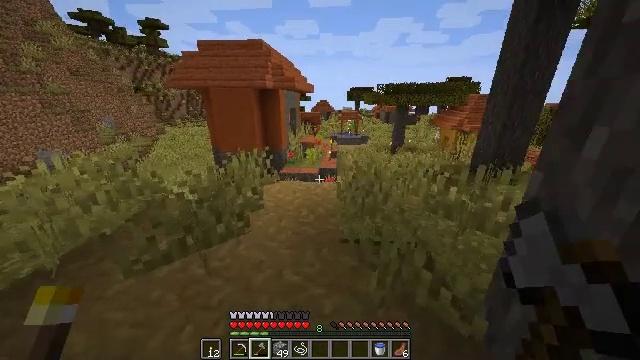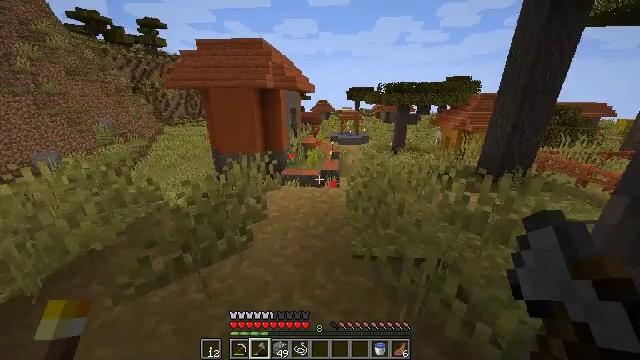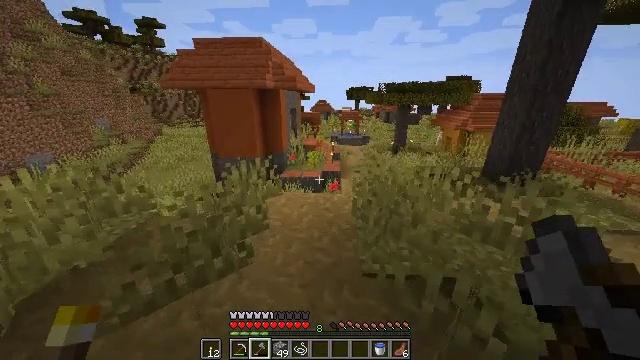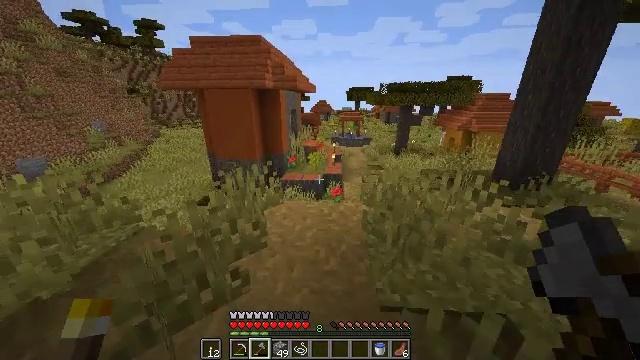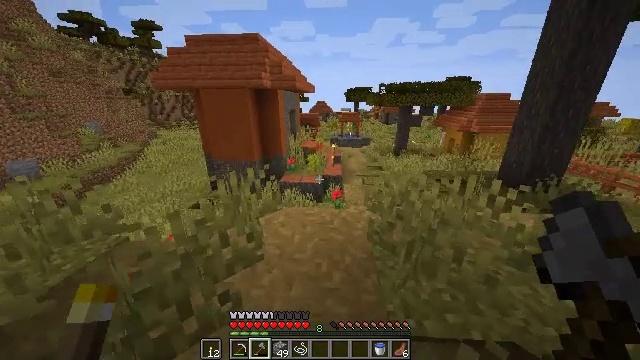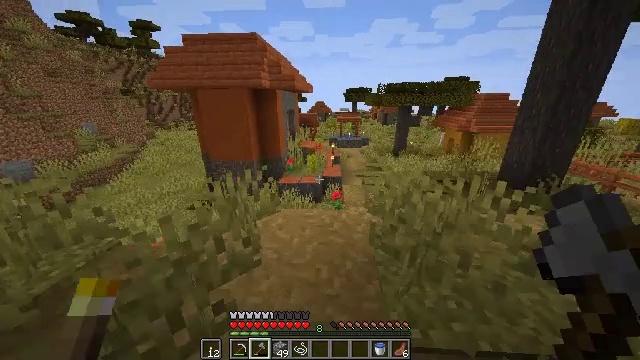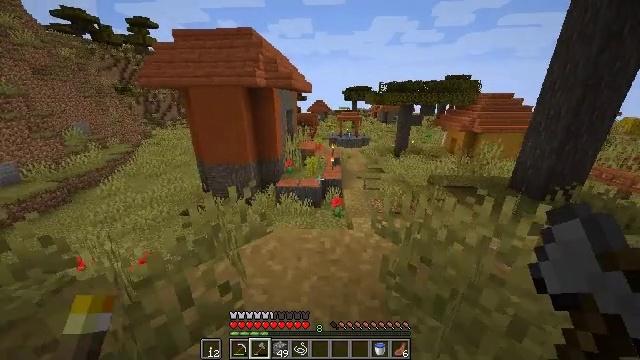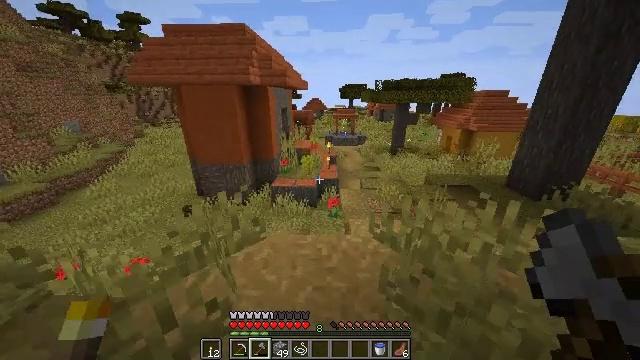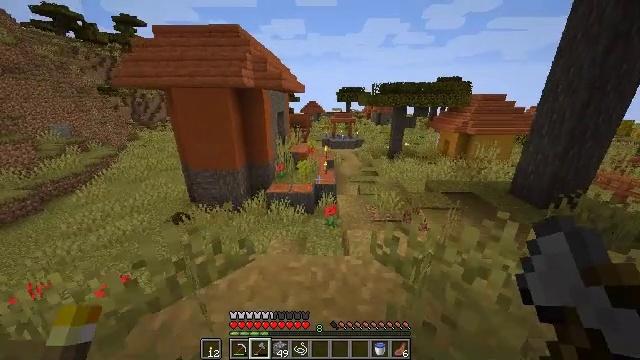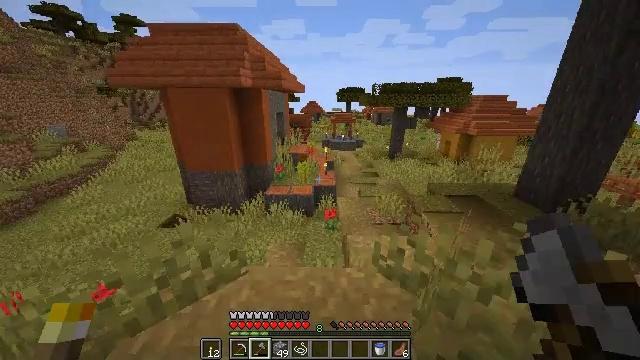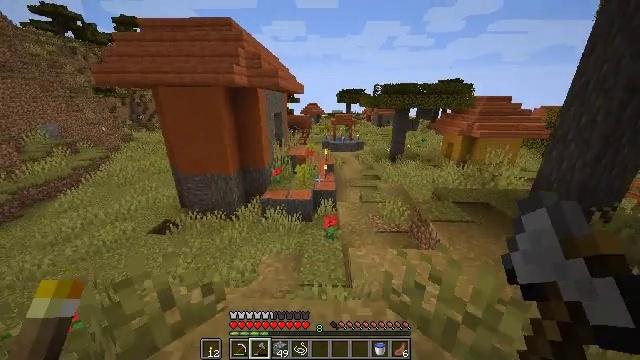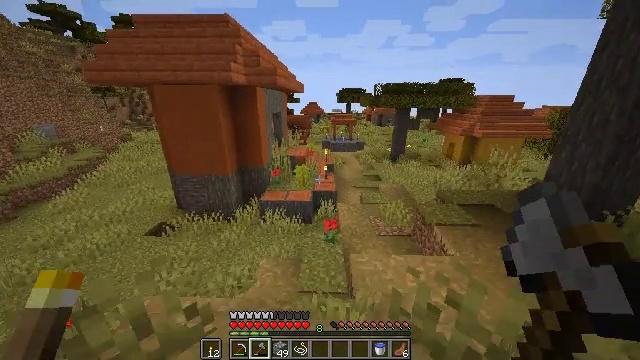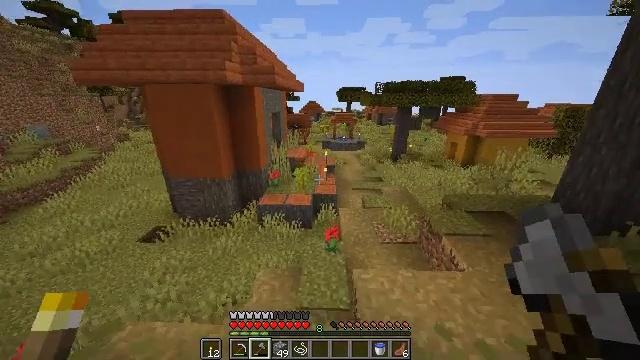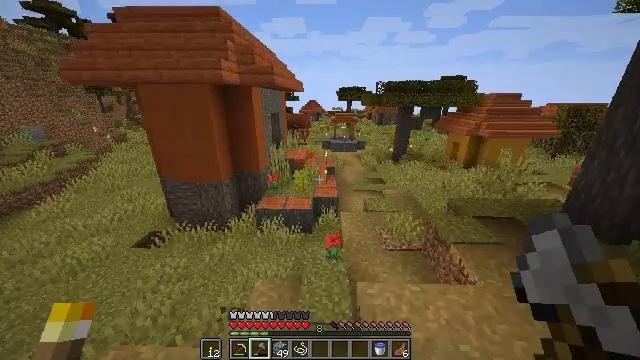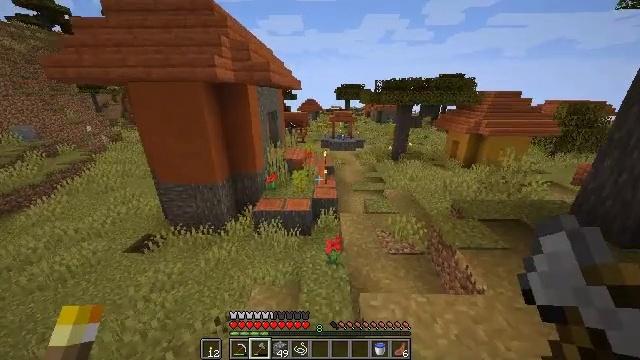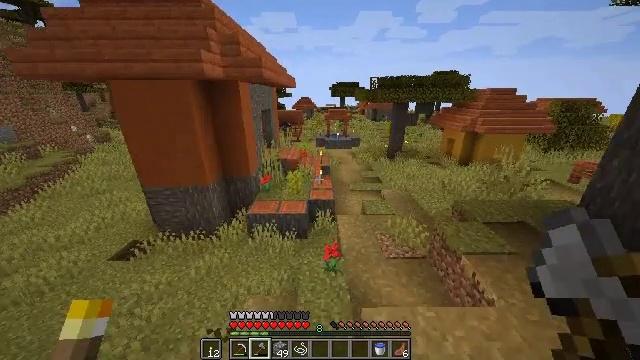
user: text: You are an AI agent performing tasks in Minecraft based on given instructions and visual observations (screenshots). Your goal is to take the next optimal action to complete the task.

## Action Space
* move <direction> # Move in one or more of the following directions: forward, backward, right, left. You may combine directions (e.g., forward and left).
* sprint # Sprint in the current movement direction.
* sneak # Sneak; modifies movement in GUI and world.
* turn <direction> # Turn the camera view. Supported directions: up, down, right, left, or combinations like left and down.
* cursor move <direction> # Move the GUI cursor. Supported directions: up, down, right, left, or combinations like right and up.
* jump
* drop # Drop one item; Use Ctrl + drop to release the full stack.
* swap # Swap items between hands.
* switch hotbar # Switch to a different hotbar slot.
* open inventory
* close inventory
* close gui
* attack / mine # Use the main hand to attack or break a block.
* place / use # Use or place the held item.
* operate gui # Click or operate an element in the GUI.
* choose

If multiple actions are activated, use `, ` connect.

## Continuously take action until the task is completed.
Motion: motion action
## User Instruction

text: Gather some orange carpet for reuse.
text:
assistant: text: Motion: move forward, sprint, attack / mine
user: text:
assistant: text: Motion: move forward, sprint, attack / mine
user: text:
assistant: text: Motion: move forward, sprint, attack / mine
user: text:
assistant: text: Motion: move forward, sprint, attack / mine
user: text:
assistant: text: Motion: move forward, sprint, attack / mine
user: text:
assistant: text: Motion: move forward, sprint, attack / mine
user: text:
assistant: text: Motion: move forward, sprint, turn right, attack / mine
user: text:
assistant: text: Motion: move forward, sprint, attack / mine
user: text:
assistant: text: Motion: move forward, sprint, attack / mine
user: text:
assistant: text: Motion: move forward, sprint, attack / mine
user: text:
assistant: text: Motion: move forward, sprint, attack / mine
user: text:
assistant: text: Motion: move forward, sprint, attack / mine
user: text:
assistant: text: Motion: move forward, sprint, attack / mine
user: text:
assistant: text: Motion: move forward, sprint, attack / mine
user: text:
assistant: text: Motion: move forward, sprint, turn right, attack / mine
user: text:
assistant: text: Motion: move forward, sprint, attack / mine
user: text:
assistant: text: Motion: move forward, sprint, attack / mine
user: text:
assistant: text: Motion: move forward, sprint, attack / mine
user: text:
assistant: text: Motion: move forward, sprint, attack / mine
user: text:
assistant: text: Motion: move forward, sprint, attack / mine
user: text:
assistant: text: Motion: move forward, sprint, attack / mine
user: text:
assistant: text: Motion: move forward, sprint, attack / mine
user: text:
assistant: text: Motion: move forward, sprint, attack / mine
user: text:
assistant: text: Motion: move forward, sprint, attack / mine
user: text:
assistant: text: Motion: move forward, sprint, attack / mine
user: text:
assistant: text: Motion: move forward, sprint, attack / mine
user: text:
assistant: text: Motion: move forward, sprint, attack / mine
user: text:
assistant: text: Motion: move forward, sprint, attack / mine
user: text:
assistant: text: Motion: move forward, sprint, attack / mine
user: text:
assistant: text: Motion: move forward, sprint, attack / mine